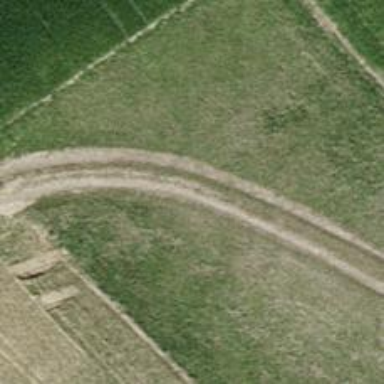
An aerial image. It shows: Gravel track with grade 4 quality.